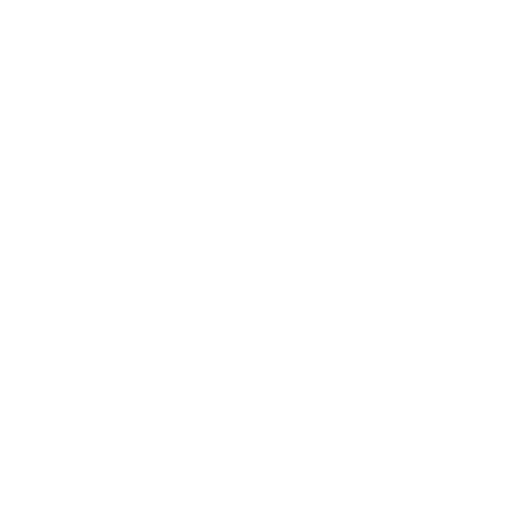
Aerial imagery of mountain in Nevada named Mount Wandell containing shrub and evergreen forest